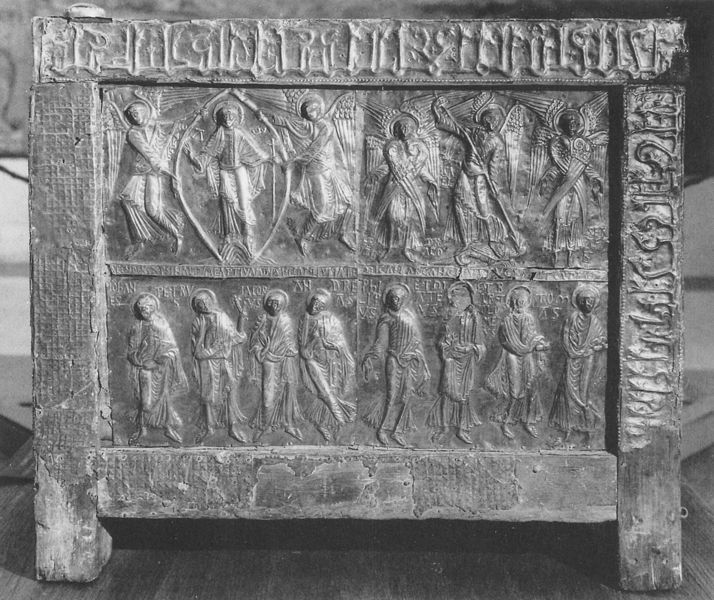
Titel: Arca Santa aus Oviedo
Institution: Oviedo, Camera Santa (Kathedrale)
Schlagwörter: holz, kirche, relief, schrift, metall, jesus, jünger, heilig, apostel